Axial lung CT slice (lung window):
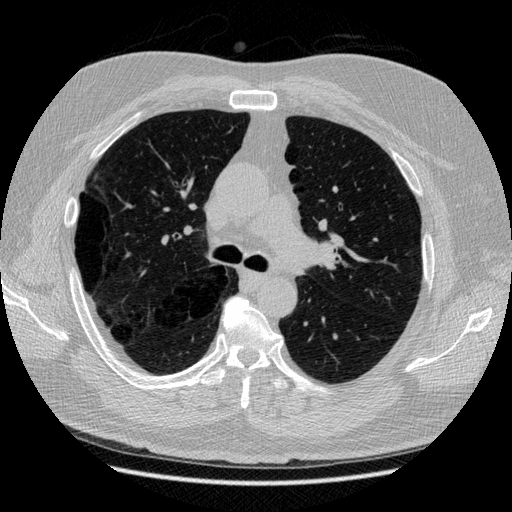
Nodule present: no